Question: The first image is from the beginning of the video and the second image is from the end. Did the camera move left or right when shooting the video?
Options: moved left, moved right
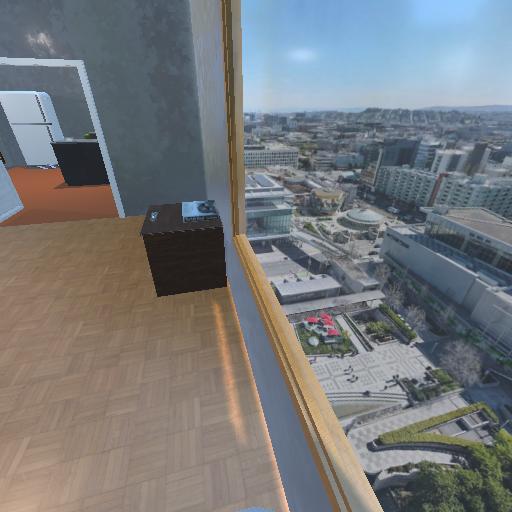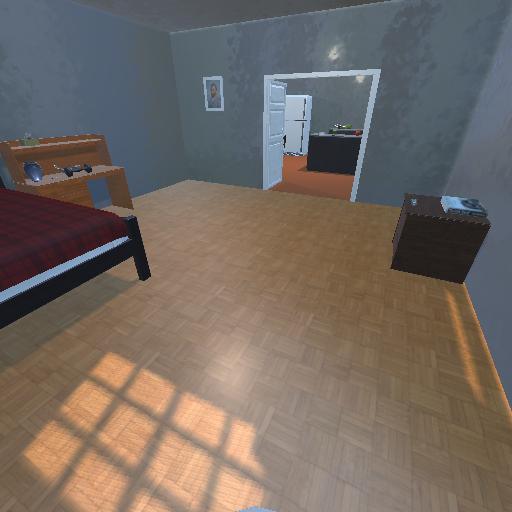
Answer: moved left